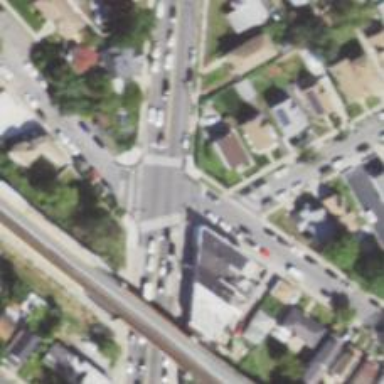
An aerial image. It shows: Road with crossing.